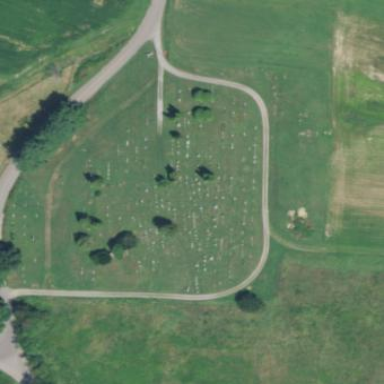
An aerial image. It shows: Grave yard.